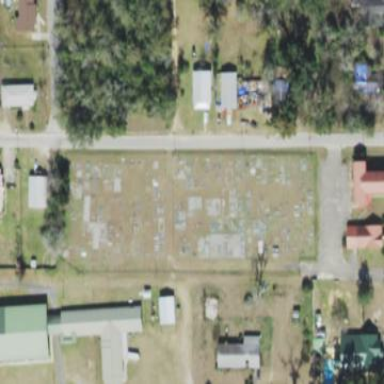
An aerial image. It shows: Cemetery.